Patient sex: M
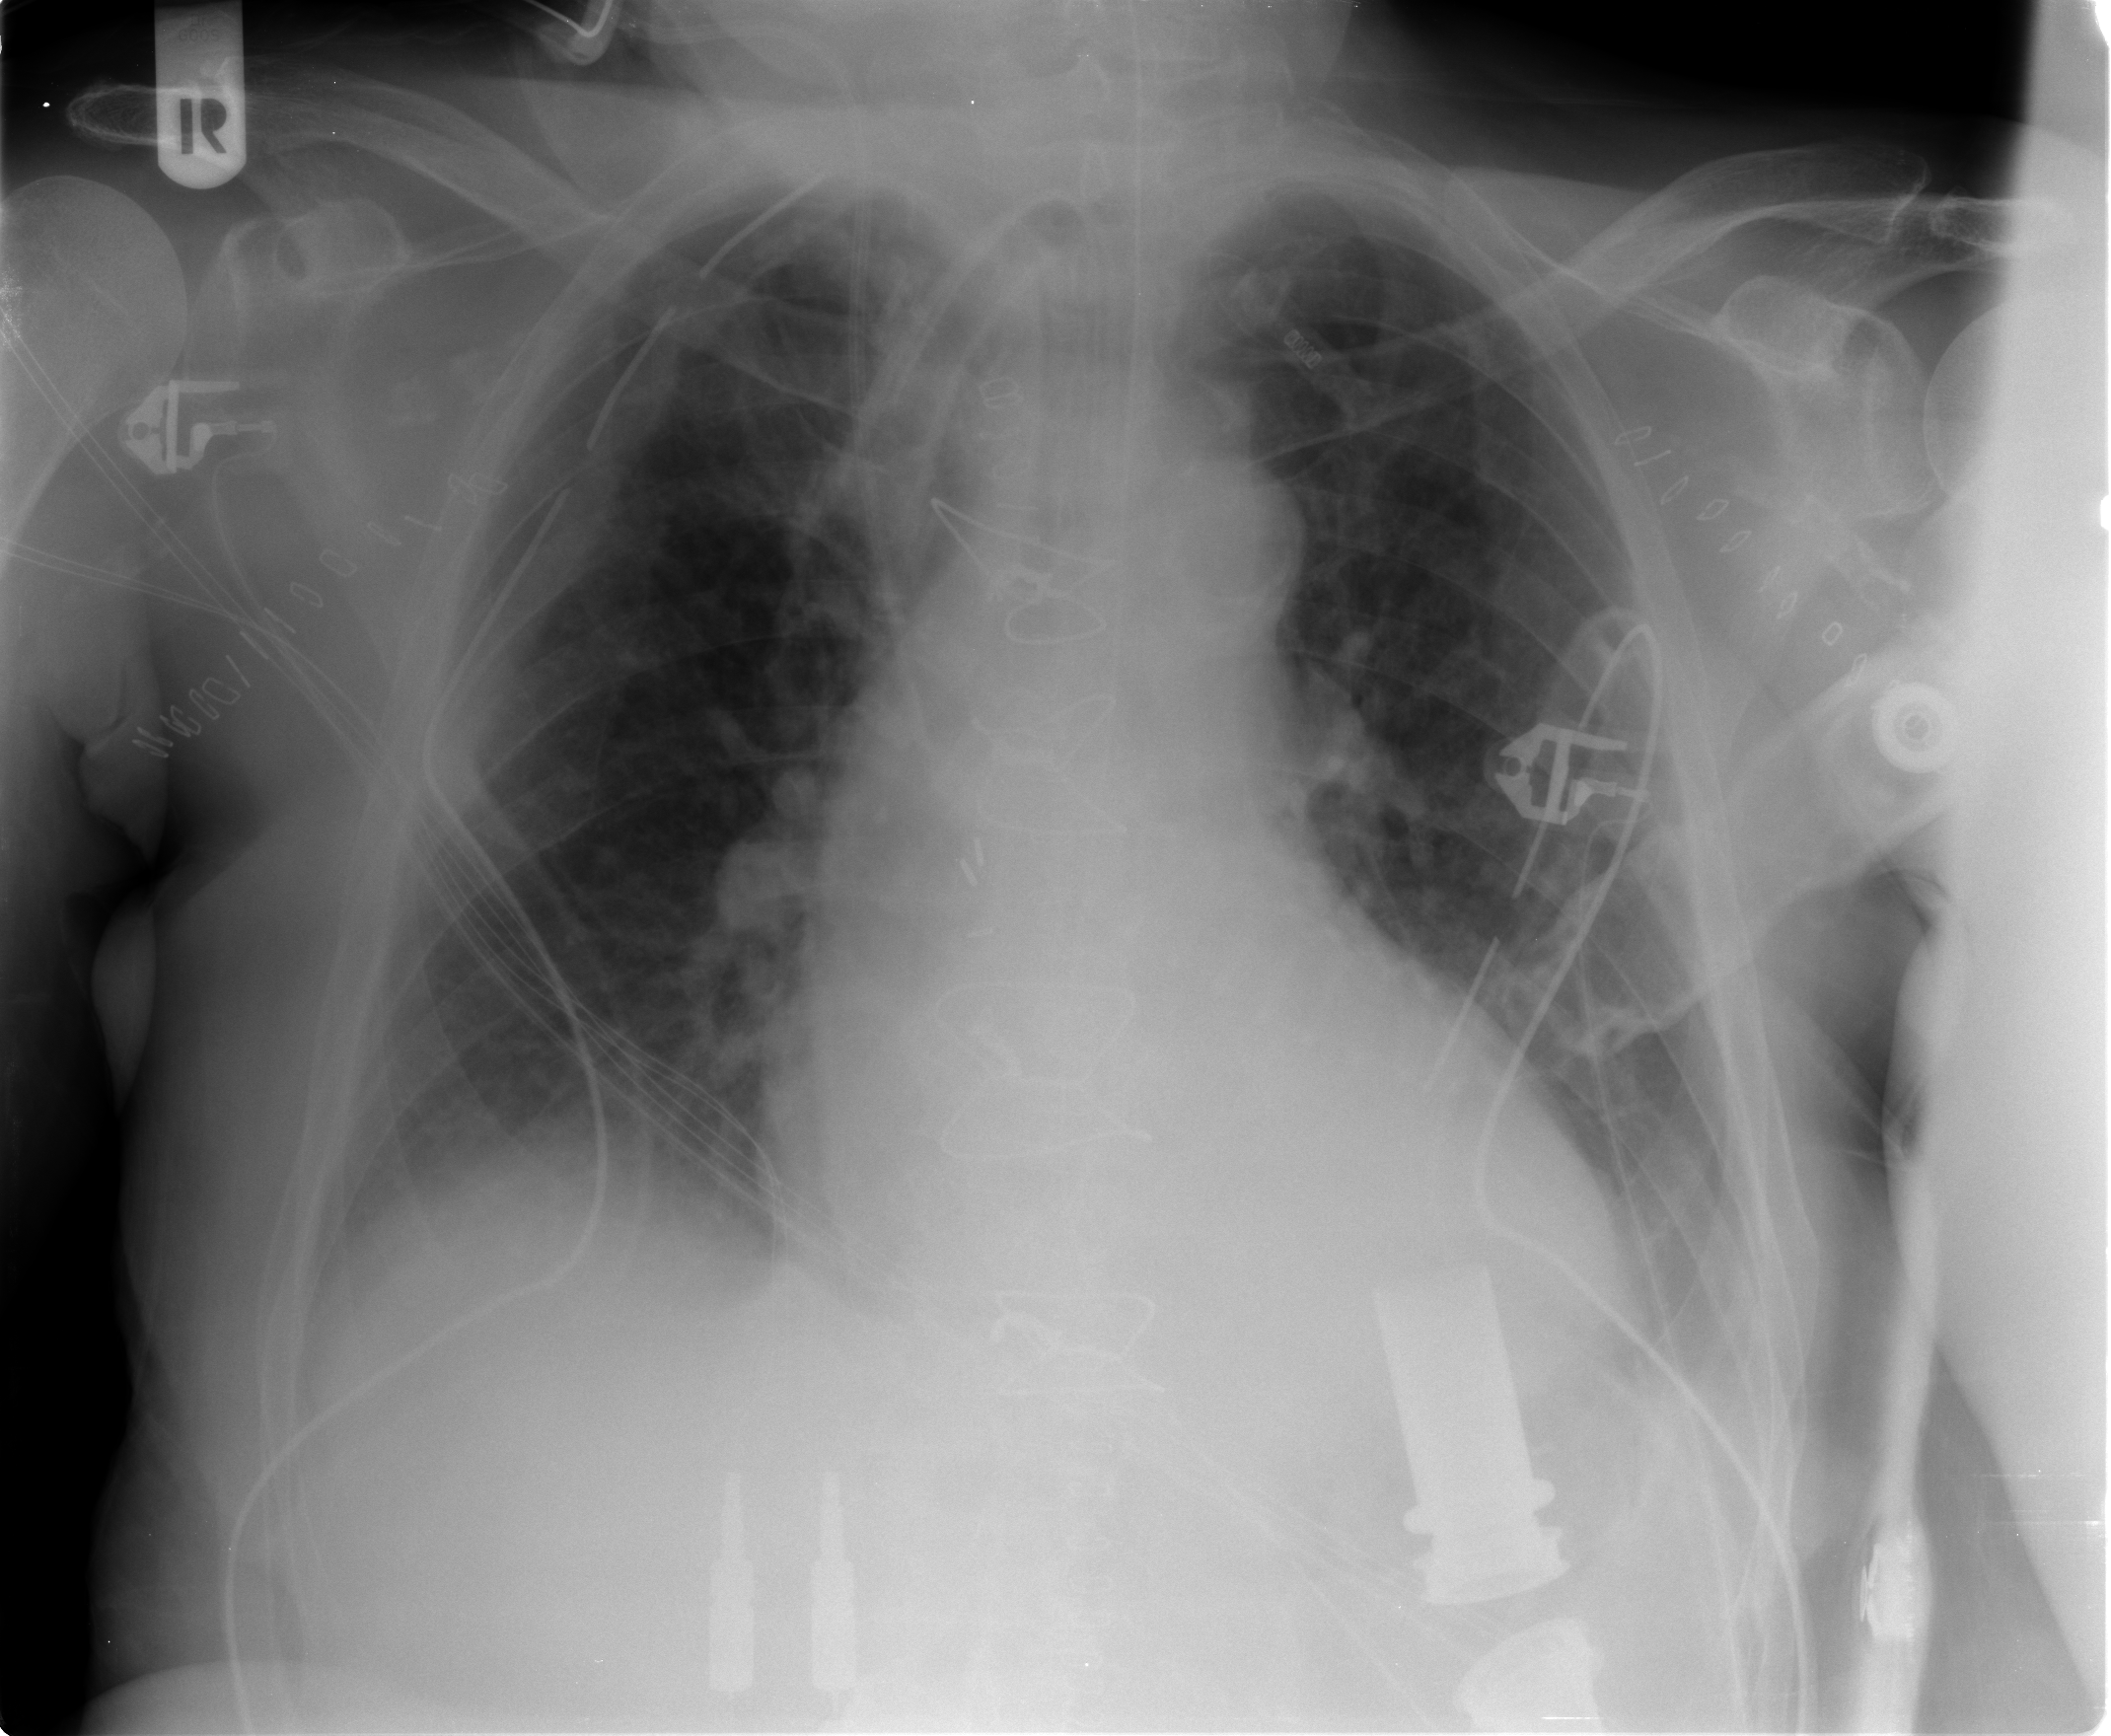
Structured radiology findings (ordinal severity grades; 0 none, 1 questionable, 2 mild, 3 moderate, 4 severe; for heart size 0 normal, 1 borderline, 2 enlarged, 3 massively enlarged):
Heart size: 2
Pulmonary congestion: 2
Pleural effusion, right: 0
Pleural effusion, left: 0
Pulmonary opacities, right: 0
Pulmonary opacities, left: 0
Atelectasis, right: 0
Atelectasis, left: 0